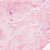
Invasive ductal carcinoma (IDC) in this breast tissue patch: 0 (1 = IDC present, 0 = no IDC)